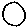
Label: circle